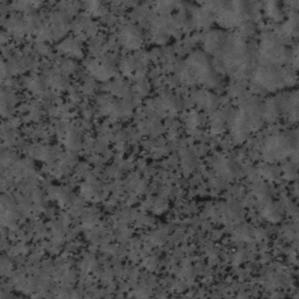
Label: frost